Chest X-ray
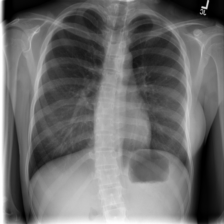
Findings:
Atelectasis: negative
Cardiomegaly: negative
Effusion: negative
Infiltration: negative
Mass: negative
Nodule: negative
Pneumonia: negative
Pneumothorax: negative
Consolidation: negative
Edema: negative
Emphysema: negative
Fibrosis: negative
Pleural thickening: negative
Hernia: negative